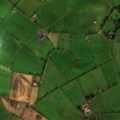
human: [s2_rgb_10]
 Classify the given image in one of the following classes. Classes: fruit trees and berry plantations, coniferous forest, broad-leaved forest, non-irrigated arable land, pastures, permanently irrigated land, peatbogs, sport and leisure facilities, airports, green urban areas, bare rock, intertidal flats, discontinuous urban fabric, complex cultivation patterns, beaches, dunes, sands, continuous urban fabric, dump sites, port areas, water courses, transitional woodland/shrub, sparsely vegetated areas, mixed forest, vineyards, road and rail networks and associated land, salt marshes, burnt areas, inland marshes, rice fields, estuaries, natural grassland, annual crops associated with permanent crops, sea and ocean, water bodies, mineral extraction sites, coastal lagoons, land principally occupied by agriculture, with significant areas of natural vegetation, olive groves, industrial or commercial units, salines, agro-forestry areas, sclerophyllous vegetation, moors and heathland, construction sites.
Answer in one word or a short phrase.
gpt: pastures